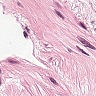
Metastatic tissue present: no